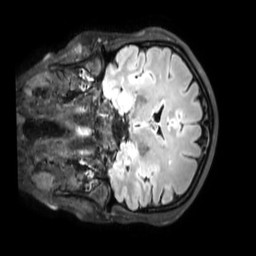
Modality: FLAIR
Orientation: coronal
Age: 40
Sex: female
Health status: healthy
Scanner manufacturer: philips
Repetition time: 4.8 s
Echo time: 0.2812 s